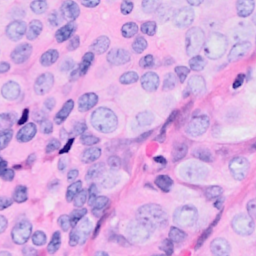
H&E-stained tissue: Breast